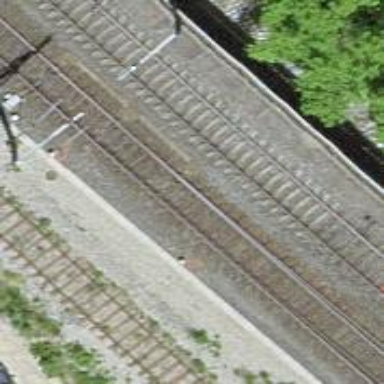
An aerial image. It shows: Railway switch.